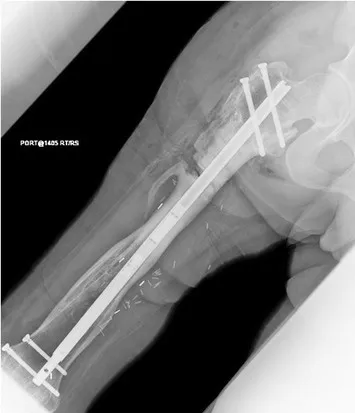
Post-operative portable films of right femur with PRECICE. nail.
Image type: radiology (x_ray)